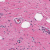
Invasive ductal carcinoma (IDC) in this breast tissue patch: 0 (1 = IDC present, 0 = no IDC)